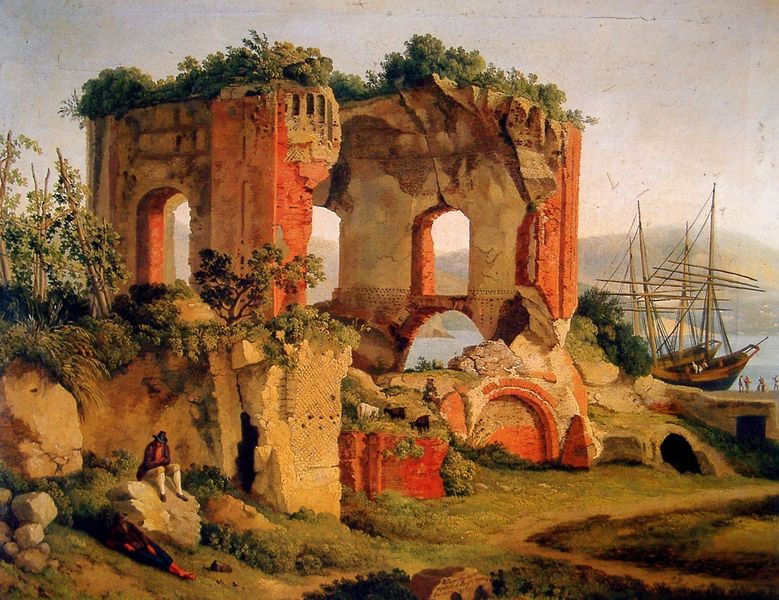
Titel: Der Venustempel in Baia I
Künstler: Jacob Philipp Hackert
Standort: Erfurt
Institution: Angermuseum
Schlagwörter: baum, berg, blau, blätter, felsen, gemälde, himmel, laub, mann, meer, schatten, wasser, bäume, fluss, gelb, grün, landschaft, menschen, sand, see, sitzen, ufer, äste, braun, fenster, hell, hut, hüte, licht, männer, orange, straße, gebäude, gras, haus, rot, tiere, weg, wiese, beige, alt, hose, architektur, mensch, stein, steine, gräser, hügel, natur, strauch, vögel, weide, brücke, busch, büsche, gebüsch, gewässer, pfad, sonne, sträucher, insel, gold, personen, pflanzen, boot, boote, schiff, schiffe, segel, segelboot, segelschiffe, liegen, bogen, man, türen, mast, segelschiff, berge, fels, mauer, pause, rast, bug, hafen, rundbogen, masten, romantik, luft, steg, wein, maler, monumental, bucht, bögen, verfall, strümpfe, ruine, gewölbe, burg, idyll, groß, ruinen, gemäuer, tore, mauern, reise, wanderer, rundbögen, segen, tempel, männder, reisender, weinstock, sitzender, schafe, hirte, hirten, ausruhen, ziege, rasten, toskana, ziegen, bauwerk, weinstöcke, burgruine, überwuchert, schafherde, italienisch, seeleute, überwucherung, ziegenherde, schäferstück, siesta, asuruhen, begrunt, moot